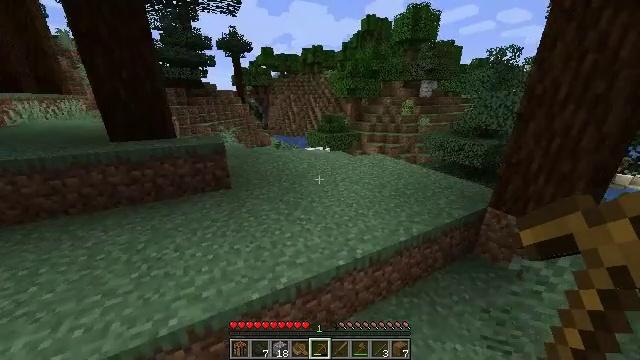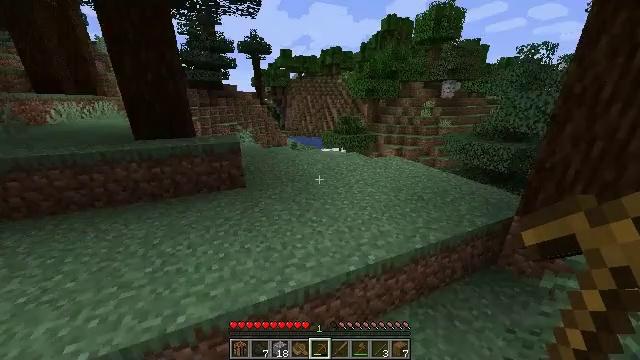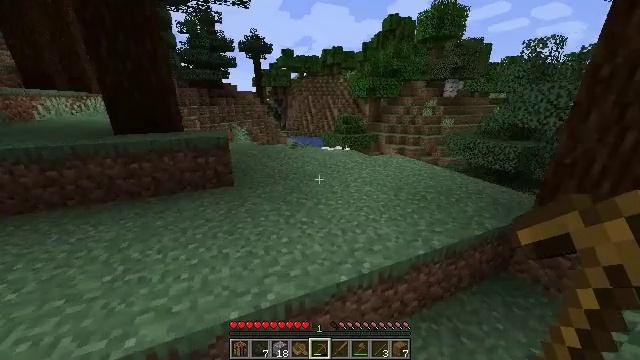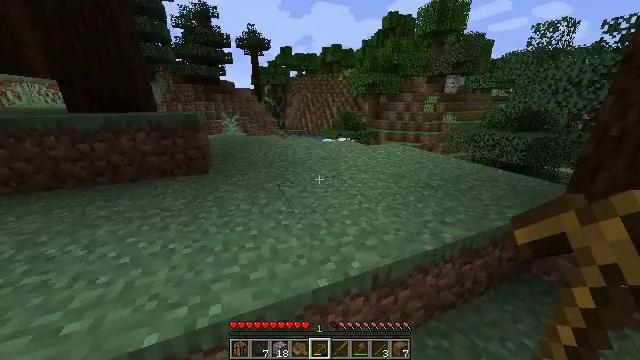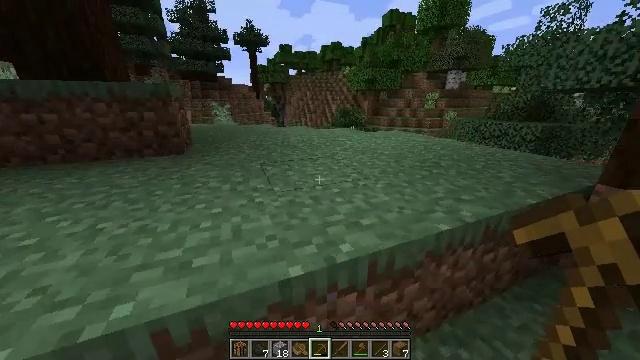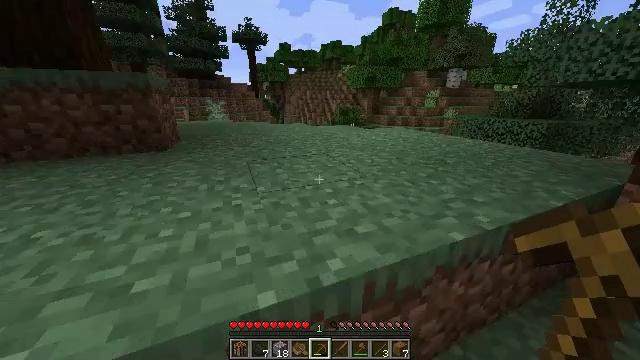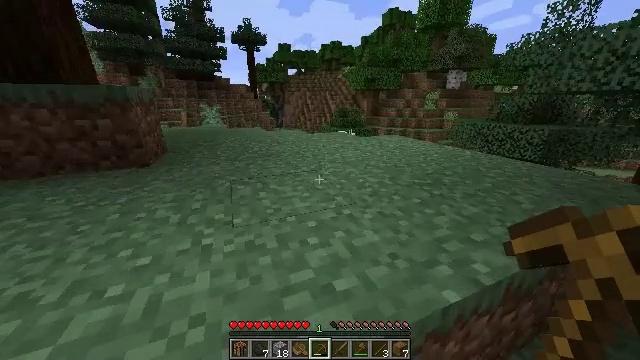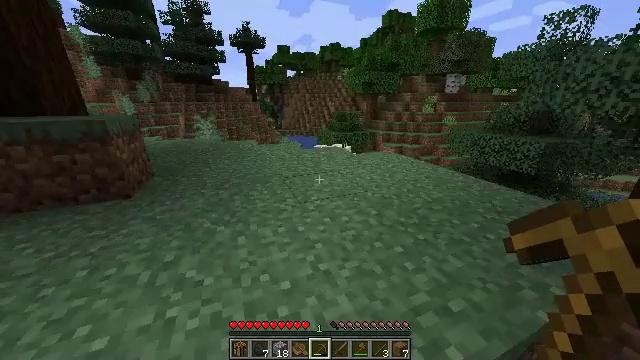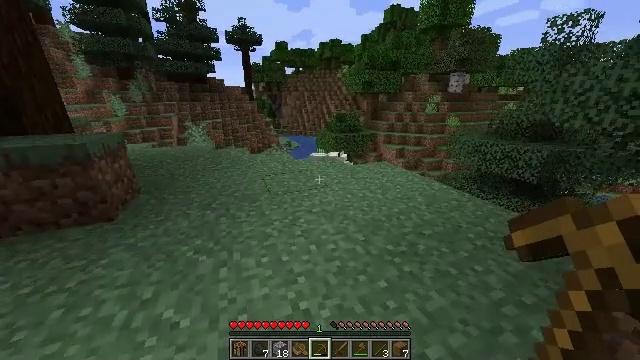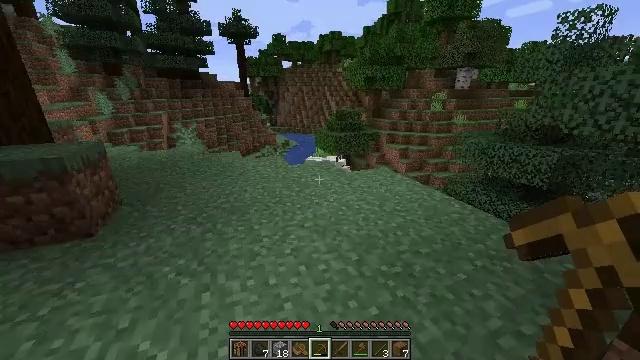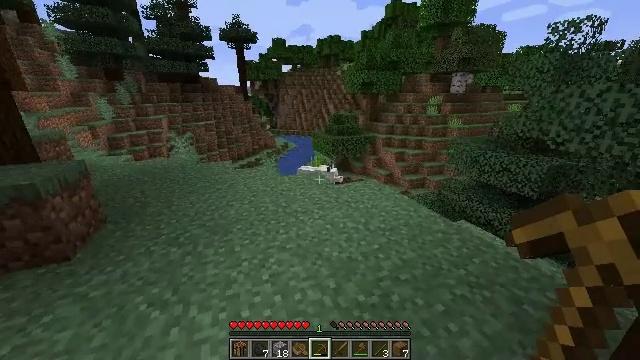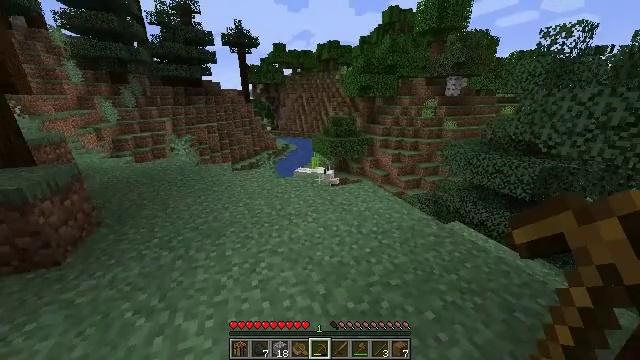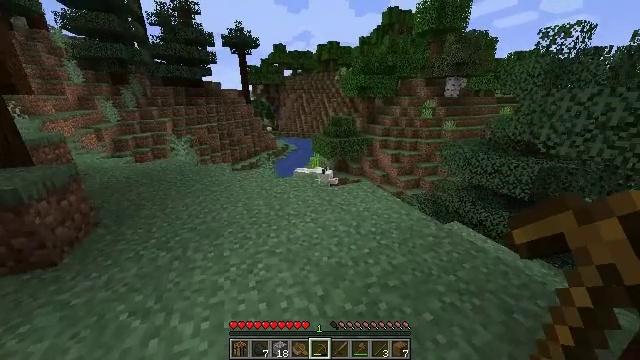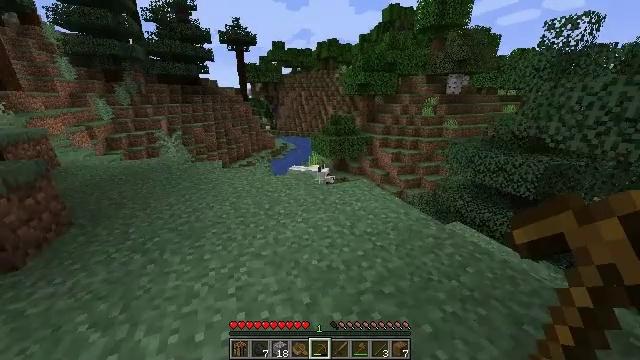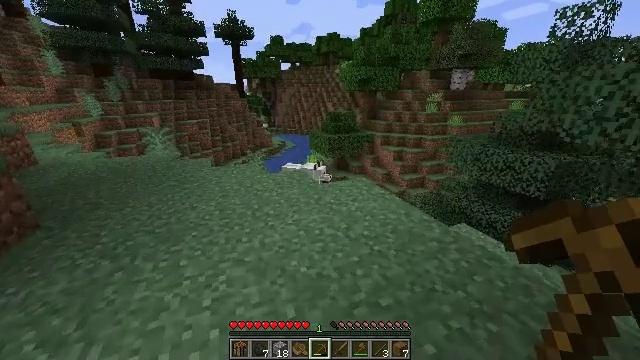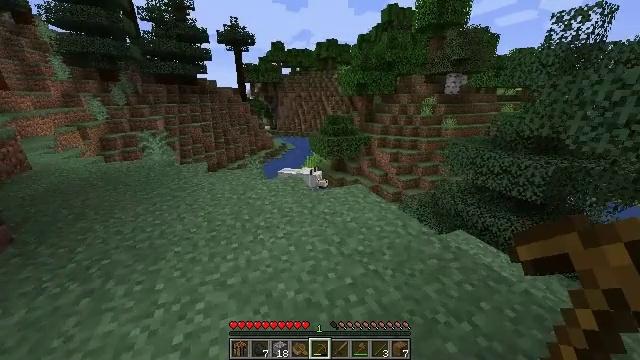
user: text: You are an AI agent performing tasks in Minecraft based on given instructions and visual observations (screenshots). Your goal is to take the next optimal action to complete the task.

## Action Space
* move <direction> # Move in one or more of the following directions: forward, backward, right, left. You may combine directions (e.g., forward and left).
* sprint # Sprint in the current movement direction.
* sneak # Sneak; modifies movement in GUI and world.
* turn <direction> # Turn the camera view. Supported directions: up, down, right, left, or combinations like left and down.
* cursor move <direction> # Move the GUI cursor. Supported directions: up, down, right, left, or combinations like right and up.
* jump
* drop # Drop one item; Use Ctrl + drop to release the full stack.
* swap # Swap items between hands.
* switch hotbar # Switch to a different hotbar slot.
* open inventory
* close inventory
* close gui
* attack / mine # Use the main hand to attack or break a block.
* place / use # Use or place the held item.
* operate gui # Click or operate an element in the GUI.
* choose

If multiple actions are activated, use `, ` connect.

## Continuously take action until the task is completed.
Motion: motion action
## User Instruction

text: Kill the salmon.
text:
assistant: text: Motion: move forward, sprint, turn left
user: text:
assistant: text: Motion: move forward, sprint
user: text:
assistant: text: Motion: move forward, sprint
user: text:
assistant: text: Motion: move forward, sprint
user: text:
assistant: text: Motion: move forward, sprint, jump
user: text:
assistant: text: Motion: move forward, sprint, jump
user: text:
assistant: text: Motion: move forward, sprint, jump
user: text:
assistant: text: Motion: move forward, sprint, jump
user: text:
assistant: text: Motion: move forward, sprint, jump
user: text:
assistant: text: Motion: move forward, sprint, jump
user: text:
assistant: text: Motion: move forward, sprint
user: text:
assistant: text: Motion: move forward, sprint
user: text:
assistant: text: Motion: move forward, sprint
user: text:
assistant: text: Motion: move forward, sprint
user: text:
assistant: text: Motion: move forward, sprint
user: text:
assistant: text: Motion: move forward, sprint
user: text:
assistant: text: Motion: move forward, sprint
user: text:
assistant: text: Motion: move forward, sprint
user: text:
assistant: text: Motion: move forward, sprint
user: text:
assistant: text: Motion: no_op
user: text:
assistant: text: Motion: no_op
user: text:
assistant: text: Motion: no_op
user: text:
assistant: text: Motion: no_op
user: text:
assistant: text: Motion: no_op
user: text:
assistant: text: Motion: no_op
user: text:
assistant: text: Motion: no_op
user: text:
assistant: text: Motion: no_op
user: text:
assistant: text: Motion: turn down
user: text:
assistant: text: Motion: turn down
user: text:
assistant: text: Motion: turn right and down